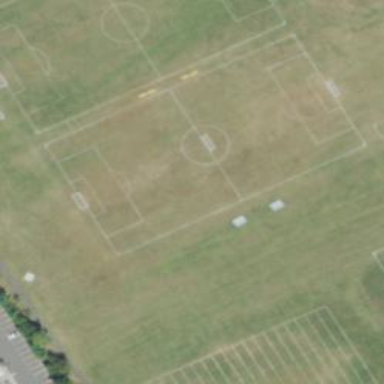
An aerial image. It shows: Soccer pitch for outdoor sports and leisure activities.